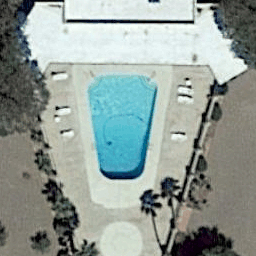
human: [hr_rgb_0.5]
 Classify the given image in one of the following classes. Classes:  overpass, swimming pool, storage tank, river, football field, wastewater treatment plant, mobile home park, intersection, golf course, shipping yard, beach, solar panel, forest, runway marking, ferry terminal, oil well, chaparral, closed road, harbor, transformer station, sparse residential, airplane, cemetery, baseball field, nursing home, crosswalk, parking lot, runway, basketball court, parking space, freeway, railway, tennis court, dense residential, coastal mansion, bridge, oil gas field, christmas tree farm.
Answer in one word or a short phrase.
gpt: swimming pool